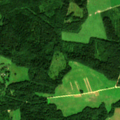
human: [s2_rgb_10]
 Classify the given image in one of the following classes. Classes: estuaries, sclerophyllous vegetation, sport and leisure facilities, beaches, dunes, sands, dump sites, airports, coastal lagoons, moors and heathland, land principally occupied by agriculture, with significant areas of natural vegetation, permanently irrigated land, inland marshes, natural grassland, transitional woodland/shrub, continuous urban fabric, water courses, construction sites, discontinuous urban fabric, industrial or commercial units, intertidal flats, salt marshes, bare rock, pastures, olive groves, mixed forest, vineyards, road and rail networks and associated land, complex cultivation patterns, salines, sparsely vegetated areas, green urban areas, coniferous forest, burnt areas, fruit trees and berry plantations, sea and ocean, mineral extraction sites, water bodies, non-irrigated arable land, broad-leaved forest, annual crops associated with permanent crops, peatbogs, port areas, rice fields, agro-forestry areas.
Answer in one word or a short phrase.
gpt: pastures, land principally occupied by agriculture, with significant areas of natural vegetation, mixed forest